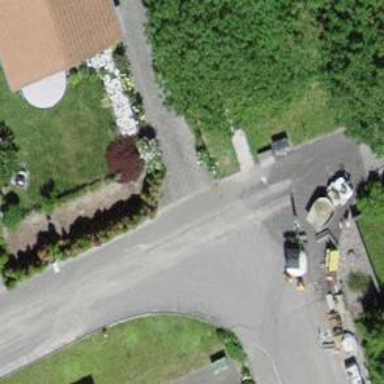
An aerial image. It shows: Paved residential road.